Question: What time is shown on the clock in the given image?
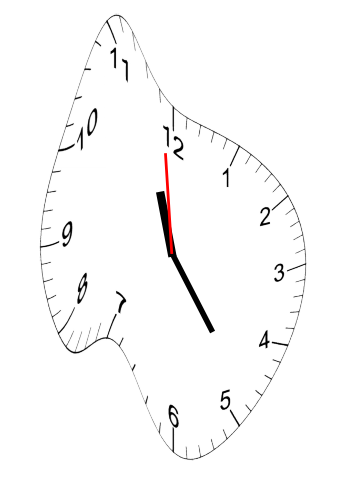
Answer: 11:23:59